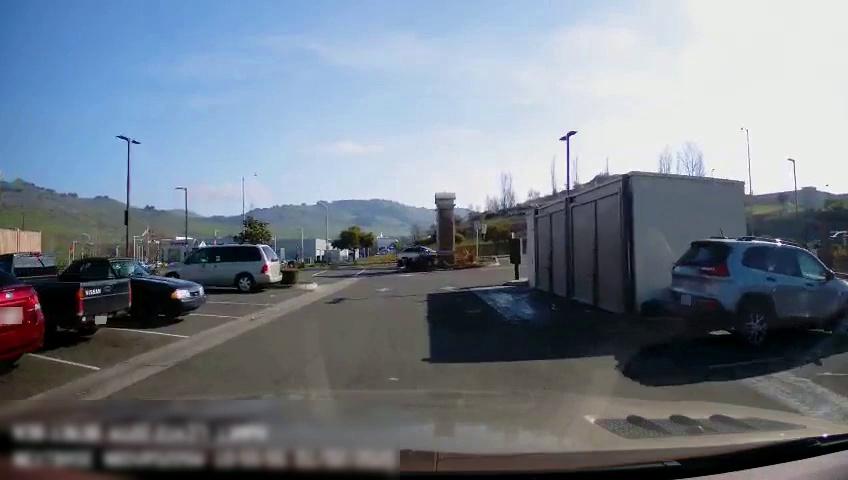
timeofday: Day
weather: Sunny
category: Drivable Space
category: Vehicles | SUV
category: Vehicles | Car
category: Vehicles | Truck
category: Vehicles | Car
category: Vehicles | Van
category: Vehicles | SUV